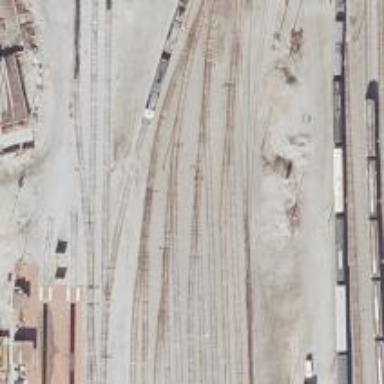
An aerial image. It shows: Railway yard in service.